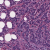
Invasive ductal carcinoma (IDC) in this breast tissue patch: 1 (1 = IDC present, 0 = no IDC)